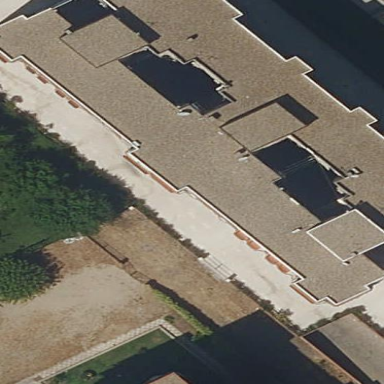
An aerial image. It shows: Image showing building with apartments.